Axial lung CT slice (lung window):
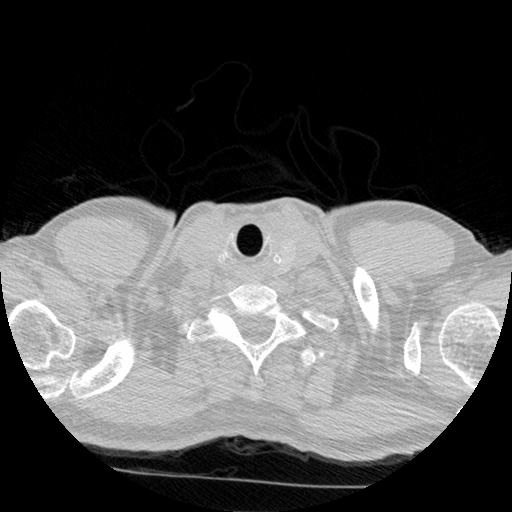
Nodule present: no